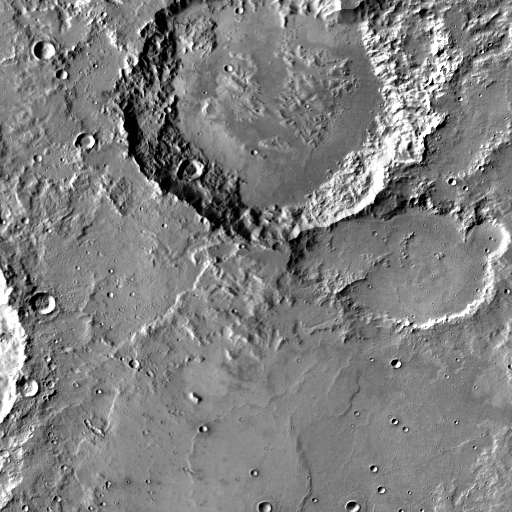
Crater classes present: Background, Other, Buried, Secondary